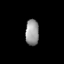
Tissue: lung
Cell type: T cells
Senescence score: 0.2129
Nuclear area (px): 340
Mean DAPI intensity: 152.679